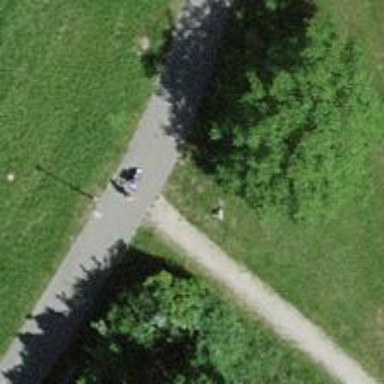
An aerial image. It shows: Paved footway.